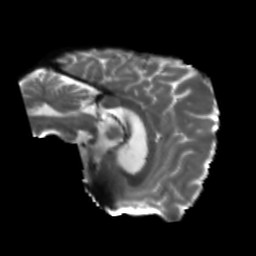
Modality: T2w
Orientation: sagittal
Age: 42
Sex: male
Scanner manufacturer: siemens
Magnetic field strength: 3 T
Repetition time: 5.25 s
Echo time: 0.08 s